Field crop: maize
Growth stage: 2
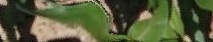
Species: maize